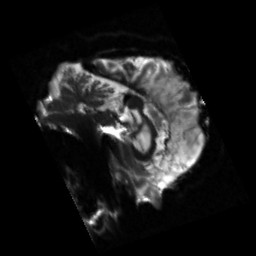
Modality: sbref
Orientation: sagittal
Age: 68
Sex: male
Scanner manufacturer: siemens
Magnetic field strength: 3 T
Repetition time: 3.23 s
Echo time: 0.0892 s